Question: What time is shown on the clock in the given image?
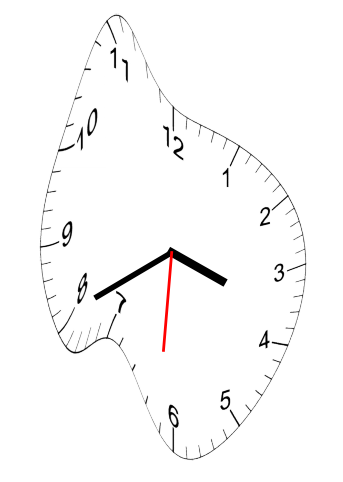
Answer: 03:40:31